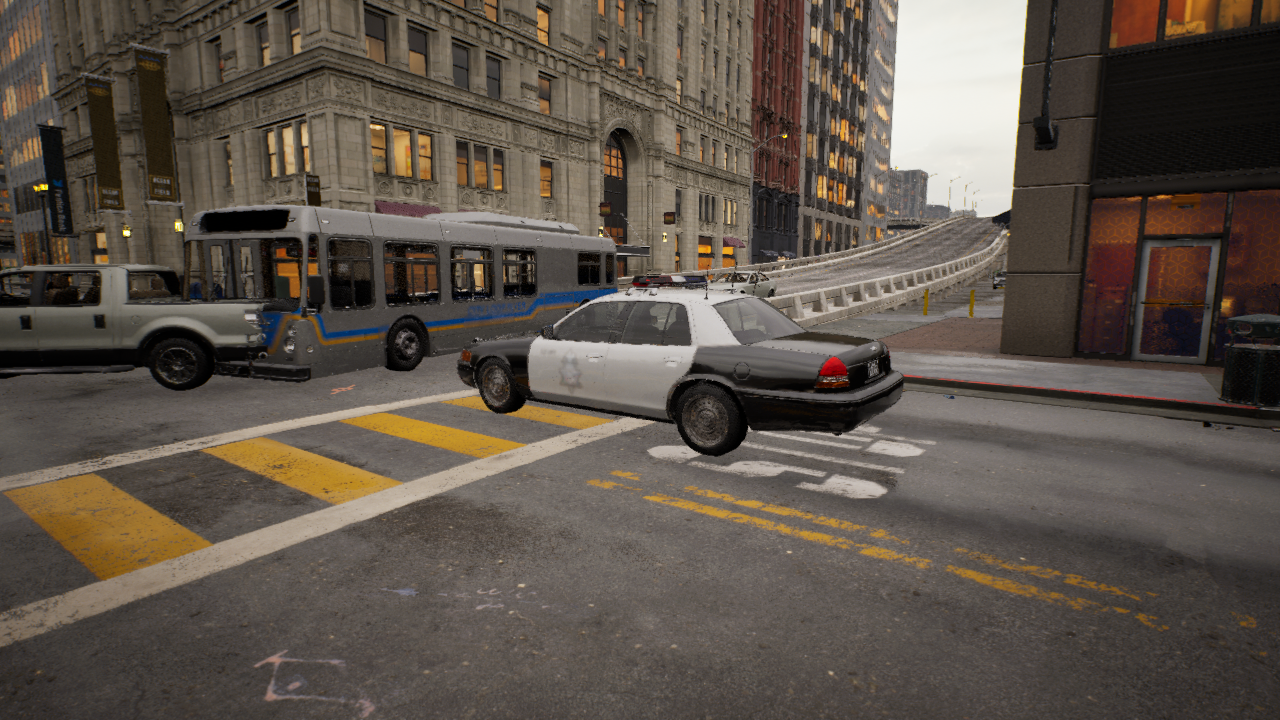
Venue: residential
Lighting: golden hour
Vehicle rig: sedan